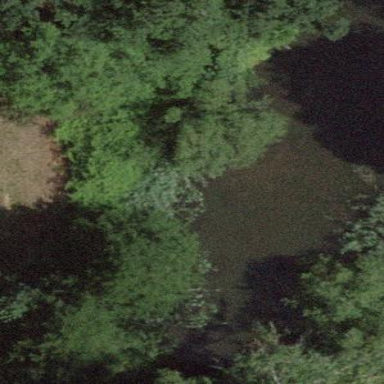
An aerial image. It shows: Pond with natural water.